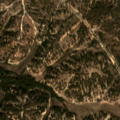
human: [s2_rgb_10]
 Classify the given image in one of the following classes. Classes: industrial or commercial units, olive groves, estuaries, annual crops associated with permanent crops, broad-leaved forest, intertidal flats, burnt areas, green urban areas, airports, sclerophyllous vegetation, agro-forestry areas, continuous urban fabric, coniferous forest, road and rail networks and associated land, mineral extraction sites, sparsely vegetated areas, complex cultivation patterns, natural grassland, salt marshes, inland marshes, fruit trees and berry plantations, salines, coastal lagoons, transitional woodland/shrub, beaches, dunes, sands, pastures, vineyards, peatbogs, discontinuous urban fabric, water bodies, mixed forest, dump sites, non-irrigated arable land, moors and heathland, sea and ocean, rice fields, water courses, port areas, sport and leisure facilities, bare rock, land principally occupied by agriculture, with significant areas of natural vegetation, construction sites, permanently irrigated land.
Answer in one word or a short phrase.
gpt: pastures, agro-forestry areas, broad-leaved forest, mixed forest